Question: I have a Gradle build script that is using an annotations processor (Android Annotations) to generate code. Building was fine until I added a new Flavor. I can build the flavor but when I build the flavor the annotations processor isn't run. This causes missing code and the build fails.
Here is my script:
'''
buildscript {
repositories {
maven { url 'http://repo1.maven.org/maven2' }
}
dependencies {
classpath 'com.android.tools.build:gradle:0.5.+'
}
}
apply plugin: 'android'
repositories {
mavenCentral()
maven {
url 'https://oss.sonatype.org/content/repositories/snapshots/'
}
}
ext.androidAnnotationsVersion = '3.0-SNAPSHOT';
configurations {
apt
}
dependencies {
compile files('libs/android-support-v13.jar')
compile fileTree(dir: 'libs', include: '*.jar')
apt "org.androidannotations:androidannotations:${androidAnnotationsVersion}"
compile "org.androidannotations:androidannotations-api:${androidAnnotationsVersion}"
}
android {
compileSdkVersion 17
buildToolsVersion "17.0.0"
defaultConfig {
minSdkVersion 7
targetSdkVersion 17
versionCode 29
versionName "2.0.3"
packageName "com.MyCompany.MyApp"
}
productFlavors {
free {
buildConfig "final public static boolean PRO_VERSION = false;"
}
pro {
packageName "com.MyCompany.MyApp.Pro"
versionName (versionName + ".Pro")
buildConfig "final public static boolean PRO_VERSION = true;"
}
}
buildTypes {
release {
buildConfig "final public static String BASE_URL = "http://data.MyCompany.com/";", "final public static String APP_NAME = "com.MyCompany.MyApp";"
}
debug {
buildConfig "final public static String BASE_URL = "http://192.168.1.15/GDM/";", "final public static String APP_NAME = "com.MyCompany.MyApp";"
}
}
}
def getSourceSetName(variant) {
return new File(variant.dirName).getName();
}
android.applicationVariants.all { variant ->
def aptOutputDir = project.file("build/source/apt")
def aptOutput = new File(aptOutputDir, variant.dirName)
println "****************************"
println "variant: ${variant.name}"
println "manifest: ${variant.processResources.manifestFile}"
println "aptOutput: ${aptOutput}"
println "****************************"
android.sourceSets[getSourceSetName(variant)].java.srcDirs+= aptOutput.getPath()
variant.javaCompile.options.compilerArgs += [
'-processorpath', configurations.apt.getAsPath(),
'-AandroidManifestFile=' + variant.processResources.manifestFile,
'-s', aptOutput
]
variant.javaCompile.source = variant.javaCompile.source.filter { p ->
return !p.getPath().startsWith(aptOutputDir.getPath())
}
variant.javaCompile.doFirst {
aptOutput.mkdirs()
}
}
'''
When building the variants, the annotations processor is run as indicated by the following in the gradle output:
'''
Note: Starting AndroidAnnotations annotation processing
'''
When building the variants, the annotations processor doesn't run, so the references to the generated code fails.
The curious thing about this is, I found (truly by accident) that if I remove the 'packageName "com.MyCompany.MyApp.Pro"' from the script....the annotations processor runs and it will build correctly. I need to update the the package name for Google Play.
When looking in android studio, you can see that the apt (the Annotation Processing Tool) is showing the version as being active even when I have the build variant selected. I am not sure this is indicative of a problem or if this is just a problem with the beta android studio (Android Studio version: 0.2.13). So take that with a grain of salt.

I'm new to the gradle build system but I I was getting the hang of it. I have looked at the script over and over again and I don't see why the annotations processor is not running for the variant. And aside from running the wrapper with the --info and --debug arguments, I don't know yet how to debug these problems.
I've run the gradle wrapper with the and to get extended output but there is nothing there that indicates any other error (or missing item) until it reaches the error caused by the missing generated code. So this leads me to believe it's just the fact that the androidannotations are not being run with that variant that is the root problem. (i.e. I don't think this is an error caused by something upstream and being misreported later on. I could be wrong though)
I'm really at a loss and have been stuck with this for 2 days now.
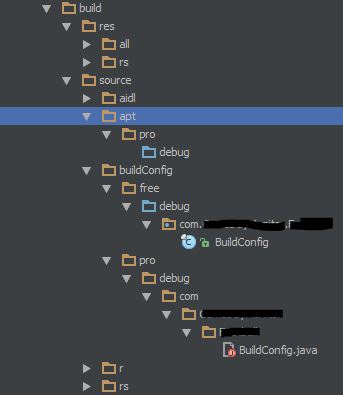
Answer: I was able to solve the problem. After looking a little closer at the output of the gradle wrapper, I found that androidAnnotations was attempting to run. The error output was NOT in the correct order as the annotations processing message came AFTER the errors that were caused by referencing the non-existent code (that didn't exist because annotations processing failed).
Here is the log:
'''
:MyCompany:compileProDebug
....\src\main\java\com\MyCompany\MyApp\ActivitiesctivityMain.java:14: error: cannot find symbol
import com.MyCompany.MyApp.Notifications.NotificationSetupActivity_;
^
symbol: class NotificationSetupActivity_
location: package com.MyCompany.MyApp.Notifications
....\src\main\java\com\MyCompany\MyApp\ActivitiesctivityMain.java:24: error: cannot find symbol
import com.MyCompany.MyApp.FantasyScores.ActivityScores_;
^
symbol: class ActivityScores_
location: package com.MyCompany.MyApp.Scores
....\src\main\java\com\MyCompany\MyApp\ActivitiesctivityMain.java:32: error: cannot find symbol
import com.MyCompany.MyApp.Team.activityTeamSelect_;
^
symbol: class activityTeamSelect_
location: package com.MyCompany.MyApp.Team
Note: Starting AndroidAnnotations annotation processing
Note: AndroidManifest.xml file found: ....uild\manifests\pro\debug\AndroidManifest.xml
error: The generated com.MyCompany.MyAppPro.R class cannot be found
Note: Time measurements: [Whole Processing = 190 ms], [Extract Manifest = 129 ms], [Extract Annotations = 49 ms],
....\src\main\java\com\MyCompany\MyApp\ActivitiesctivityMain.java:14: error: cannot find symbol
import com.MyCompany.MyApp.Notifications.NotificationSetupActivity_;
'''
The important lines are these:
Note: AndroidManifest.xml file found: ....uild\manifests\pro\debug\AndroidManifest.xml
These in the error log as the annotations processor runs before the full compile step, but for some reason they were buried deep (maybe a flush problem in the androidannotations processor??)
At any rate, the third line where it can't find the 'com.MyCompany.MyAppPro.R' is the key. The resources are actually in 'com.MyCompany.MyApp.R' (no Pro). After digging a bit, I found <URL> which indicates this is a known issue with AndroidAnnotations.
I was able to resolve that problem by adding the ''-AresourcePackageName=MyBasePackageName',' parameter to the build script. this only works if you are using the 3.0 snapshot. The latest released version of AndroidAnnotations does not support the option.
After adding the parameter, all variants build correctly.
The compilerArgs section of the build script now looks like this:
'''
variant.javaCompile.options.compilerArgs += [
'-processorpath', configurations.apt.getAsPath(),
'-AandroidManifestFile=' + variant.processResources.manifestFile,
'-AresourcePackageName=MyBasePackageName',
'-s', aptOutput
]
'''
Hopefully this will help others avoid this problem in the future.